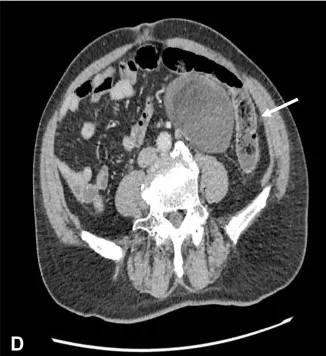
(B) Coronal view of CECT scan showed the testicular tumor encasing the left external iliac artery.
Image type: radiology (ct)